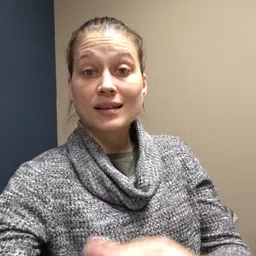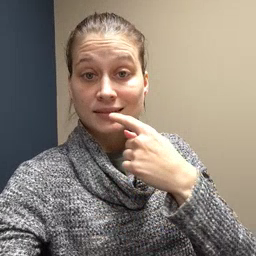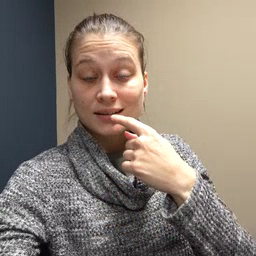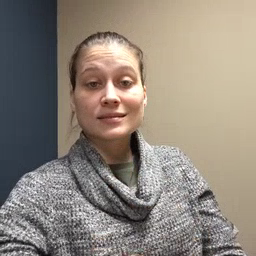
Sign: tongue